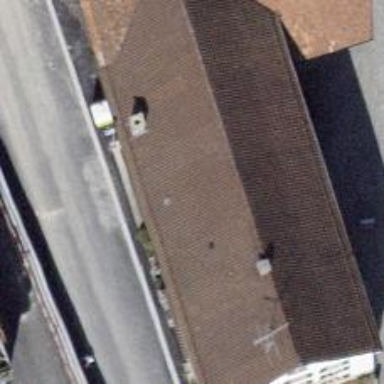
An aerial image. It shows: Restaurant.